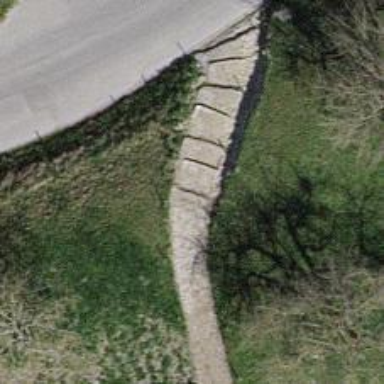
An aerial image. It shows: Concrete steps.